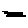
Label: line